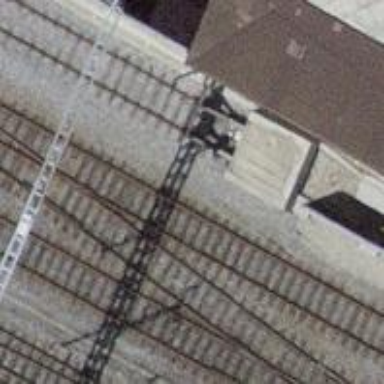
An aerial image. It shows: Railway buffer stop.